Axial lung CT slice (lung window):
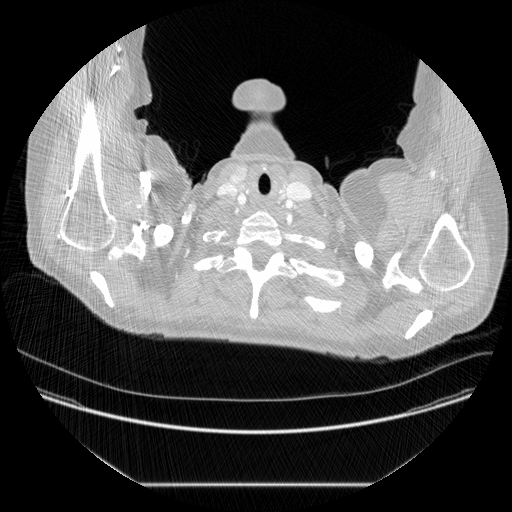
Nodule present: no